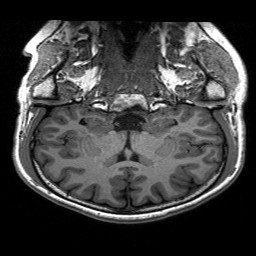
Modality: T1w
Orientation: sagittal
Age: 20
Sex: female
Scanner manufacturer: siemens
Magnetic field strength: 3 T
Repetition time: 2.3 s
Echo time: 0.00197 s